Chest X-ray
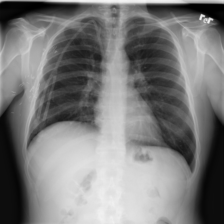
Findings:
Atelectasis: negative
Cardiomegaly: negative
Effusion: negative
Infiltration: negative
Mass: negative
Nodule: negative
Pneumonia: negative
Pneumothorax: negative
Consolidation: negative
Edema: negative
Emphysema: negative
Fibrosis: negative
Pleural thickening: negative
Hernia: negative